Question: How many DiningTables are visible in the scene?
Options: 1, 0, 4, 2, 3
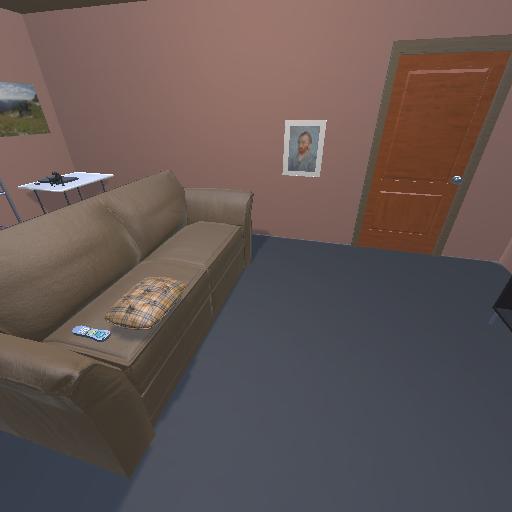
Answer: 1